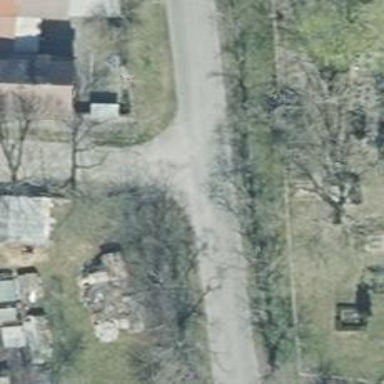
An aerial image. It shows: Residential road with compacted surface.